Field crop: maize
Growth stage: 1
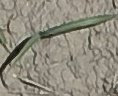
Species: sorghum